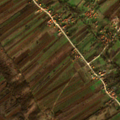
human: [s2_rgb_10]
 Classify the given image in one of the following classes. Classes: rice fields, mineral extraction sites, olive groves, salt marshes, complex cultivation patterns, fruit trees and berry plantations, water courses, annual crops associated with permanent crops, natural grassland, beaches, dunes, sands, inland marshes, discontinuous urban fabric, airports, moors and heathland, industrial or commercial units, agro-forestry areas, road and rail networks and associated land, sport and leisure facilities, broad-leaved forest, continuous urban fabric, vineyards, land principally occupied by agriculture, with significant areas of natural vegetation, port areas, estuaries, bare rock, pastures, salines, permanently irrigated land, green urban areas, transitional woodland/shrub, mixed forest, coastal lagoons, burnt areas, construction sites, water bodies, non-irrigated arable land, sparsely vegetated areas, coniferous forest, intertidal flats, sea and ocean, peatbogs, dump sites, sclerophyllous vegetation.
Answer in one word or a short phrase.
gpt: non-irrigated arable land, fruit trees and berry plantations, complex cultivation patterns, land principally occupied by agriculture, with significant areas of natural vegetation